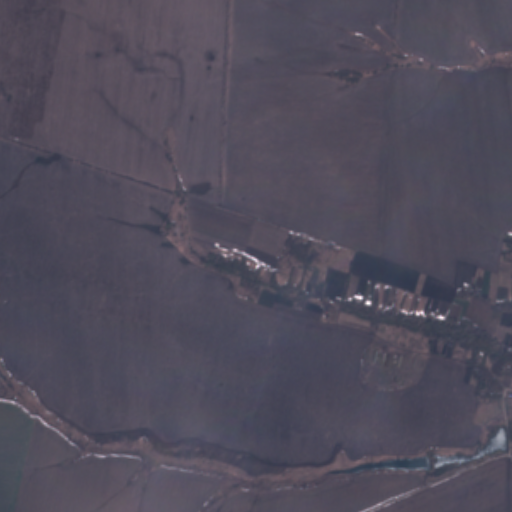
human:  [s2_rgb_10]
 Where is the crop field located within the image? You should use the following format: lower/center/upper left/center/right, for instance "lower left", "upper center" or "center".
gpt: The crop field is located in the lower right of the image.
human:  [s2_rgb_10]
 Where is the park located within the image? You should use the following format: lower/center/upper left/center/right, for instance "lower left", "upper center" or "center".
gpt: The park is located in the lower right of the image.
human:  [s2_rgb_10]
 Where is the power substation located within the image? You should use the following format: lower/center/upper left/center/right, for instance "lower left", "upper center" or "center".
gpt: The power substation is located in the lower right of the image.
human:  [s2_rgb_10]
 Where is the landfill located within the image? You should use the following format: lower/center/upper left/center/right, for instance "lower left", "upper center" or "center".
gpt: There is no landfill in the image.